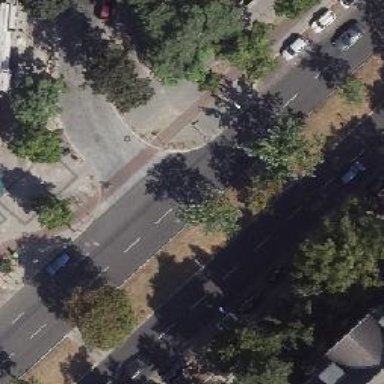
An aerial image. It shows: Secondary road with asphalt surface and cycle track on the right side.